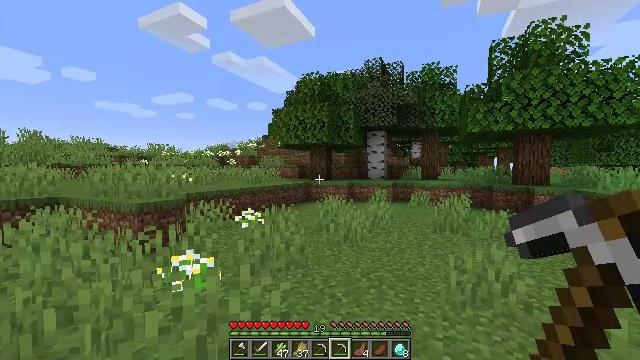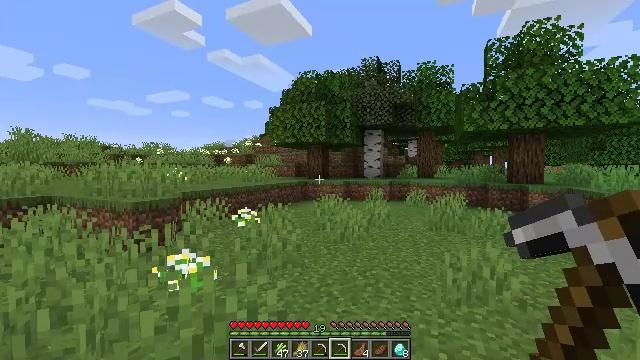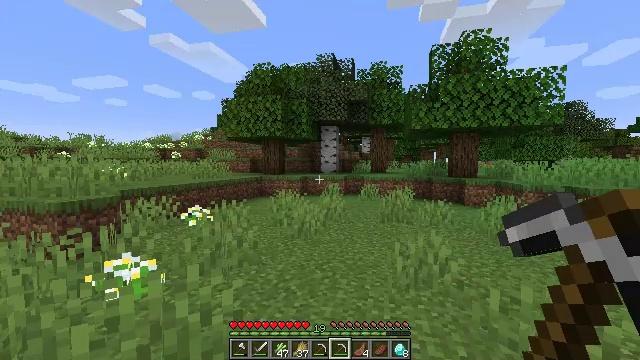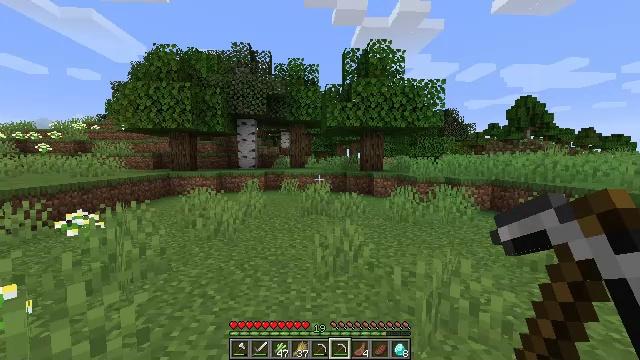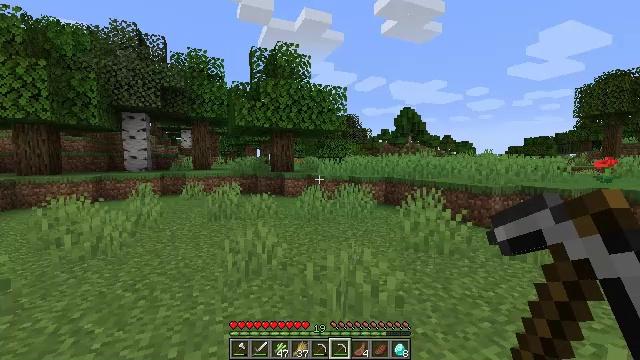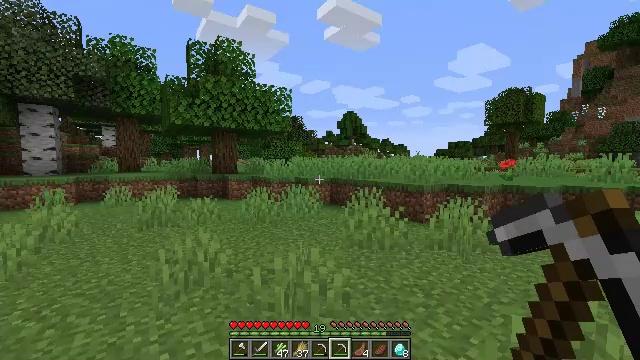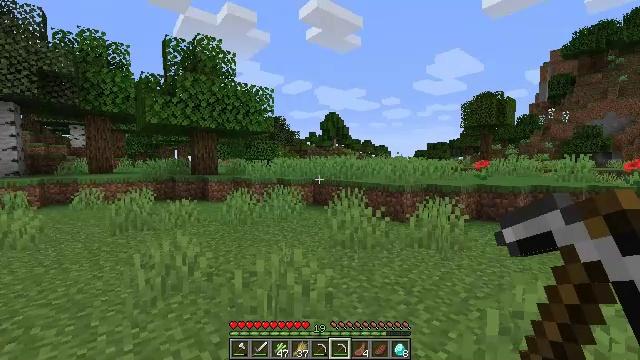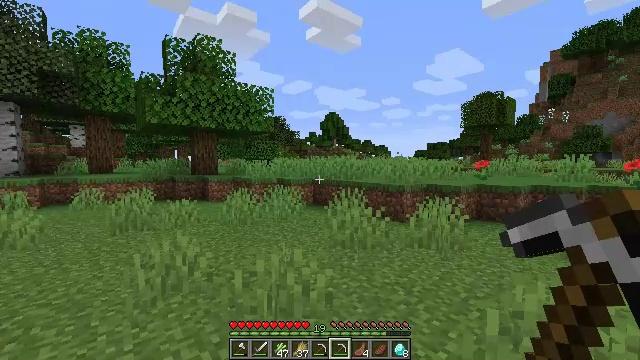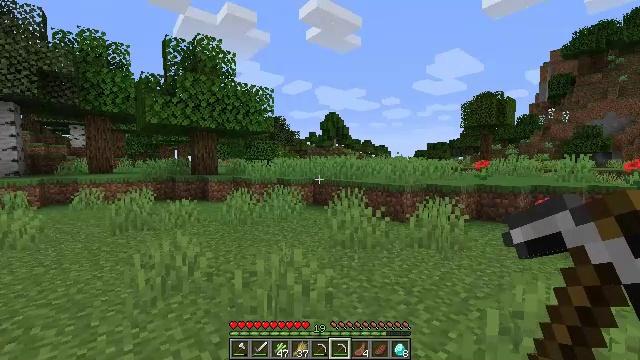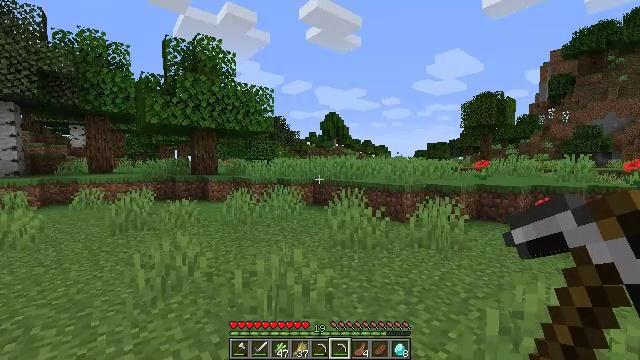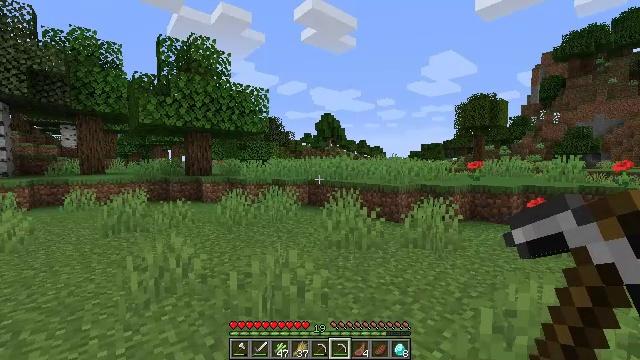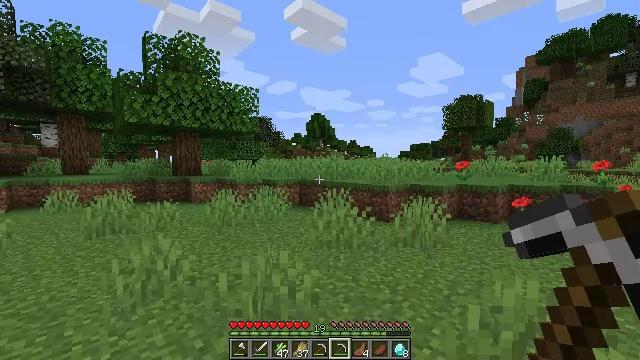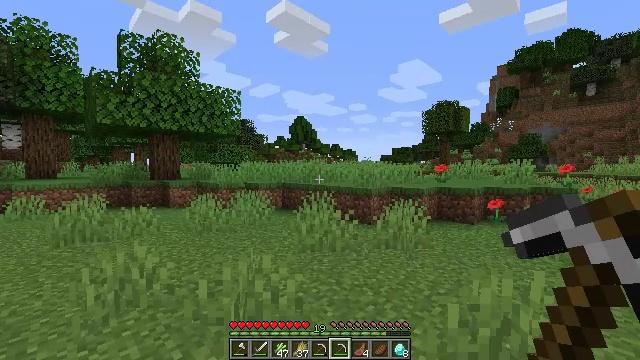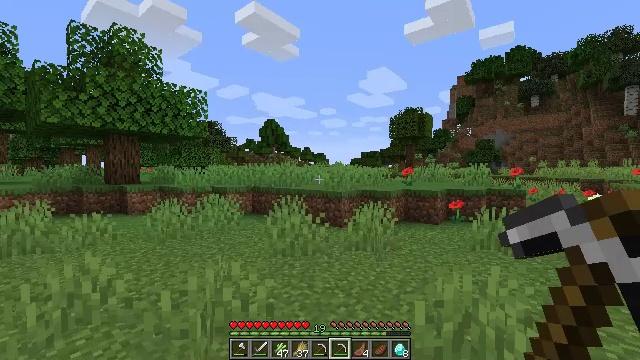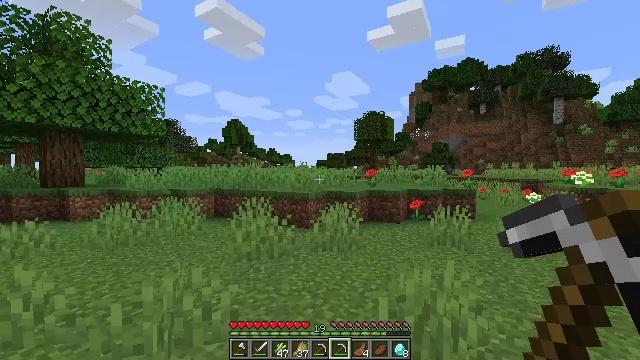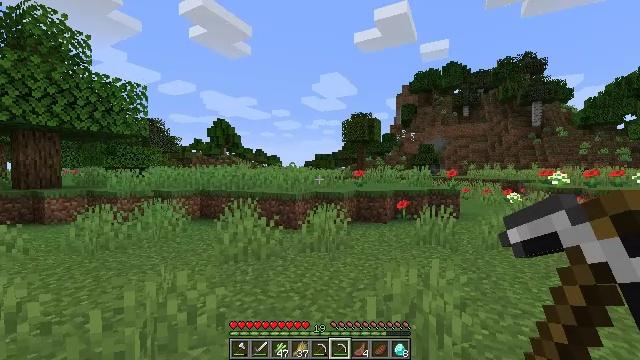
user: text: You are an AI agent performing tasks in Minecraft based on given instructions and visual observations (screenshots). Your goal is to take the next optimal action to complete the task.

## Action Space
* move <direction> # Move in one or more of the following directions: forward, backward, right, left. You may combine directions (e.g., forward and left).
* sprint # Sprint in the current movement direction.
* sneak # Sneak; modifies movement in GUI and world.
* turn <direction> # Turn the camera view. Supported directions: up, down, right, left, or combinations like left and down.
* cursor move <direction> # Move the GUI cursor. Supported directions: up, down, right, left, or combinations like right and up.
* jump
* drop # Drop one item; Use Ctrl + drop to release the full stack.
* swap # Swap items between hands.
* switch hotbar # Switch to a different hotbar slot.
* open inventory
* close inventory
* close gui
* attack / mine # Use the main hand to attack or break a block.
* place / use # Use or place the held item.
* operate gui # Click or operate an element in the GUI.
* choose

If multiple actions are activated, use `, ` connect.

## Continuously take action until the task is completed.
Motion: motion action
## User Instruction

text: Break the bee nest from a tree.
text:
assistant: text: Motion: no_op
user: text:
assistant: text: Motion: turn right and down
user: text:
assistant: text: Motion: turn right and down
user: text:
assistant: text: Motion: turn right
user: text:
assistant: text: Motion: turn right
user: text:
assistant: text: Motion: turn right
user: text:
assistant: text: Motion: no_op
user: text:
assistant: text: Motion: no_op
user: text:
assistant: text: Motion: no_op
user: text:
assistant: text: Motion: turn right
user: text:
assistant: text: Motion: turn right
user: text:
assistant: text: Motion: turn right
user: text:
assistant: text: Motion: turn right
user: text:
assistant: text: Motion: turn right
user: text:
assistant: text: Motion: turn right
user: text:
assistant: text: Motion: turn right
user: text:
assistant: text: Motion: turn right
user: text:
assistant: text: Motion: turn right
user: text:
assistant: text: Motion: turn right
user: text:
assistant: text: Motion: no_op
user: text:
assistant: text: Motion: no_op
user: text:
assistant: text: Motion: no_op
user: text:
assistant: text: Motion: no_op
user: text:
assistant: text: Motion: no_op
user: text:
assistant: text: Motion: no_op
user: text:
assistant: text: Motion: no_op
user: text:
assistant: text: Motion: no_op
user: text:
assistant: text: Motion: no_op
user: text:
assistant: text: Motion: no_op
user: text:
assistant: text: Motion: no_op